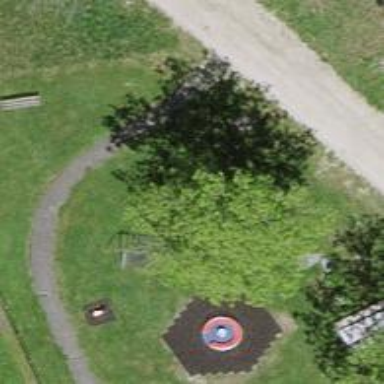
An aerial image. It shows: Playground with swings.